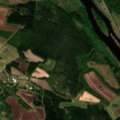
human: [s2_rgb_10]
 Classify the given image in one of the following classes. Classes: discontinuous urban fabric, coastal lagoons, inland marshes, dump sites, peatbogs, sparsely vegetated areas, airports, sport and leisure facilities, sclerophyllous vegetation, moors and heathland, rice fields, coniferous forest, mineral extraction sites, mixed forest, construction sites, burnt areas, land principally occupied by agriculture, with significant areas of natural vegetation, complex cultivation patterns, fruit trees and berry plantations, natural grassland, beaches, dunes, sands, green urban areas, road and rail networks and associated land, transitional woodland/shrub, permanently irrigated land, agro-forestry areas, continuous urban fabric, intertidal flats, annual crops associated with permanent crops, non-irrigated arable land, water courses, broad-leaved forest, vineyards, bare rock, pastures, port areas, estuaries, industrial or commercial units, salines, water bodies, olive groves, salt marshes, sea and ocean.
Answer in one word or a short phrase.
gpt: land principally occupied by agriculture, with significant areas of natural vegetation, coniferous forest, mixed forest, water courses